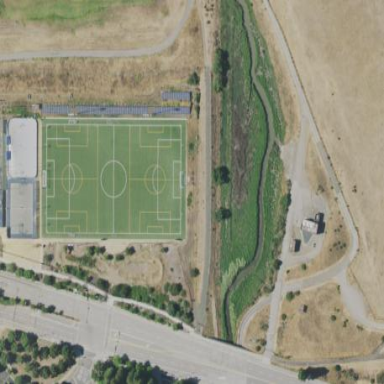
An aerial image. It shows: Soccer pitch with grass surface for leisure and sports.